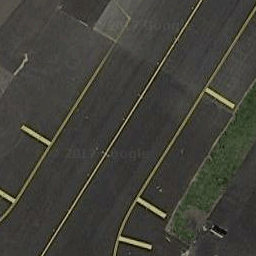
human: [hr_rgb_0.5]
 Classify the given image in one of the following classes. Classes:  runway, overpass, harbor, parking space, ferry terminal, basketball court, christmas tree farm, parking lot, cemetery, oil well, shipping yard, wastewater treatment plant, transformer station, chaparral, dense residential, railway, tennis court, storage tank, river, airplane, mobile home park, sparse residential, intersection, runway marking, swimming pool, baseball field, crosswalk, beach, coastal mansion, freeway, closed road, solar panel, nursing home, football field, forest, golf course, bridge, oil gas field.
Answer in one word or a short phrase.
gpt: runway marking